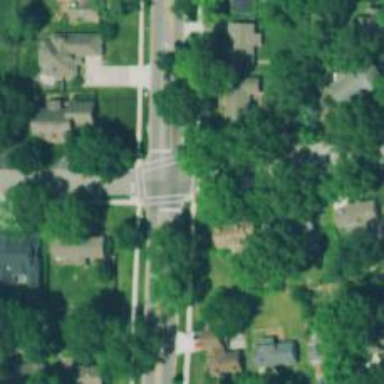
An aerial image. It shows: Solid crossing edge road marking.